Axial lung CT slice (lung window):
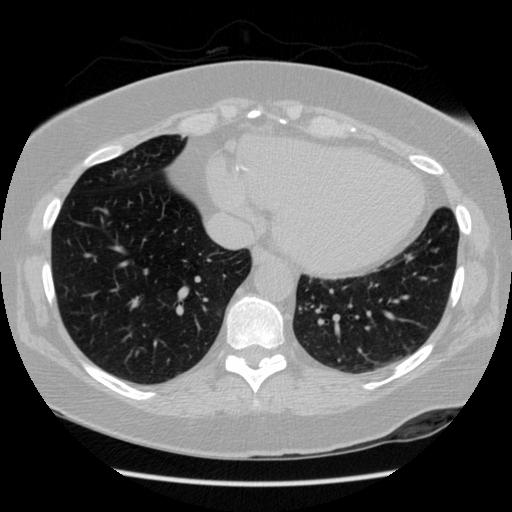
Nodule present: yes
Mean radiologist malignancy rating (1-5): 2